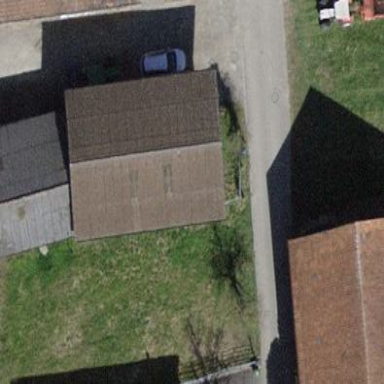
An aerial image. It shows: Building with tile roof.